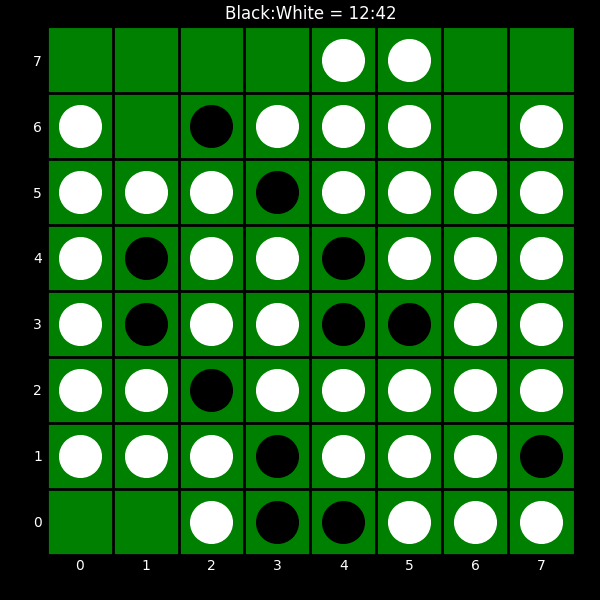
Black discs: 12
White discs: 42